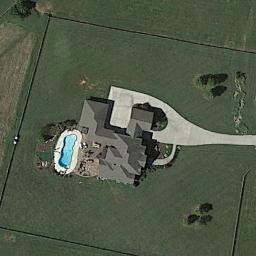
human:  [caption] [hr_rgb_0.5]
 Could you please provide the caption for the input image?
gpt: The sparse residential is on the grass next to a road .

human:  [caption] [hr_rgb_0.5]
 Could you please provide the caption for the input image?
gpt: There are blocks of residential areas between the jungles .

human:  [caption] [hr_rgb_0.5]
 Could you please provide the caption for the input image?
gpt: The sparse residential is surrounded by grass .

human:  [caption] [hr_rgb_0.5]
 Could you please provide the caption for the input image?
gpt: In a sparse residential area there is a grey house and a swimming pool surrounded by grass .

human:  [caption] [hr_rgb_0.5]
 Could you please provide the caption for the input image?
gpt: A sparse residential area with a black building and a swimming pool on the green meadow .